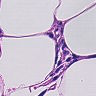
Metastatic tissue present: no